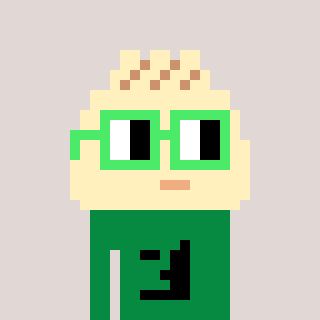
a pixel art character with square light green glasses, a porkbao-shaped head and a green-colored body on a warm background